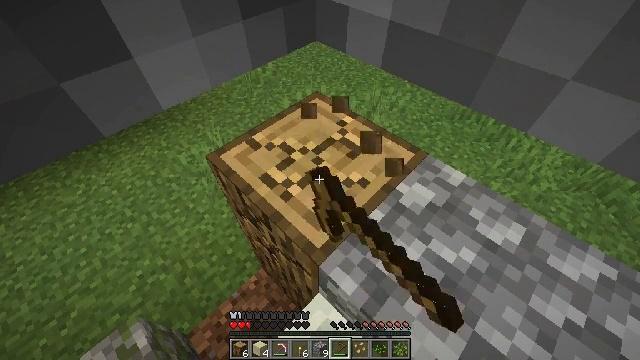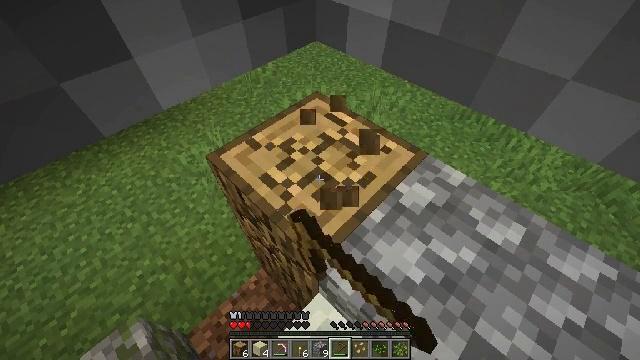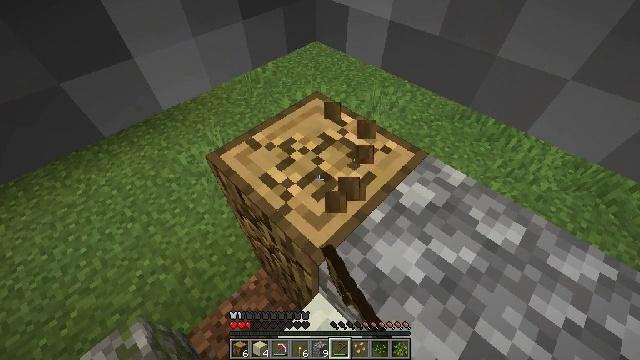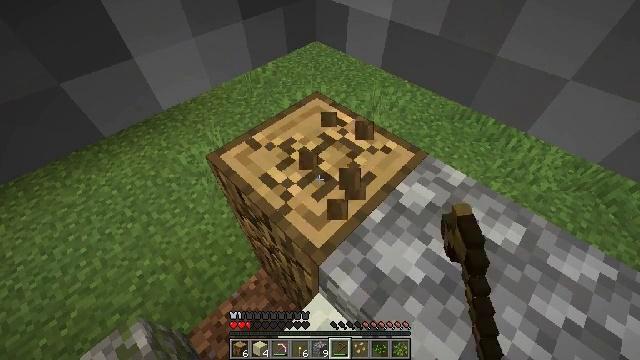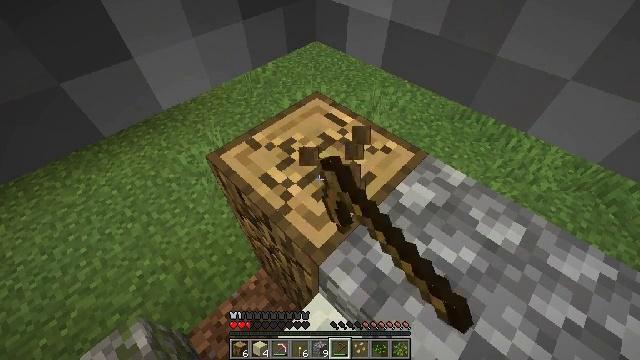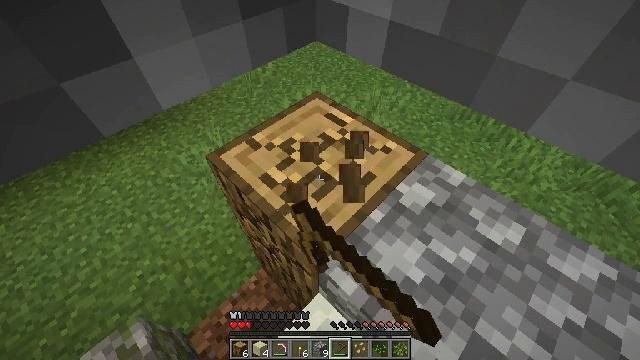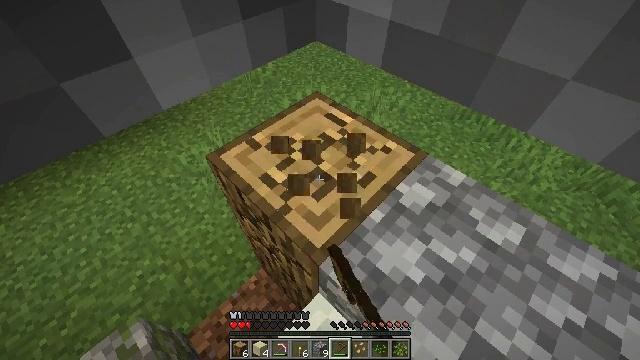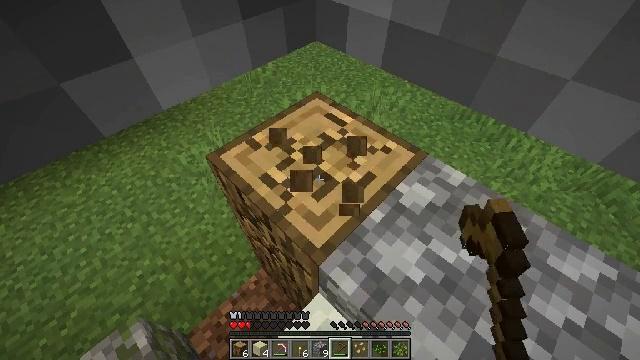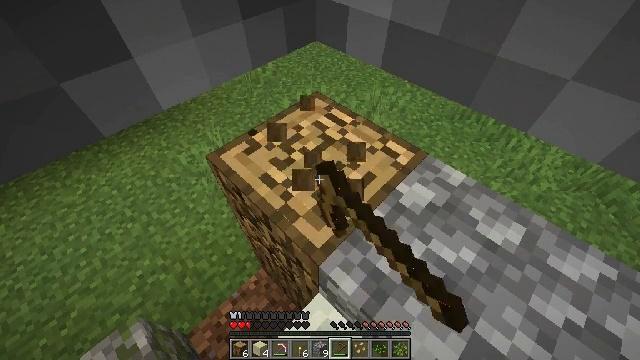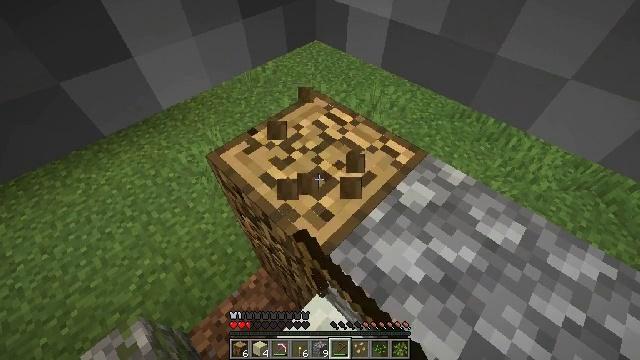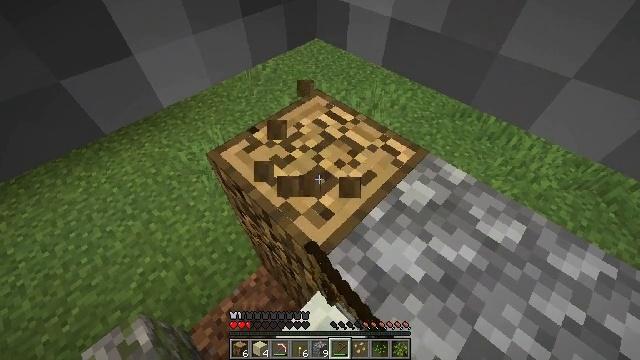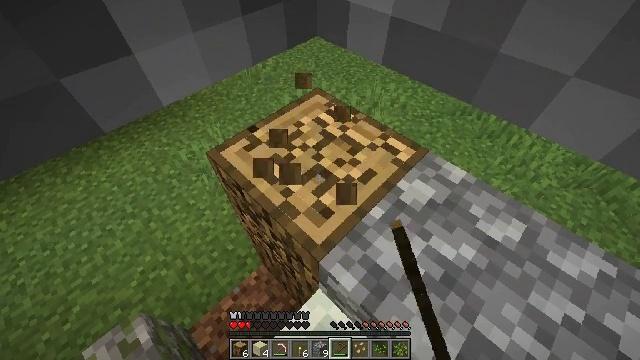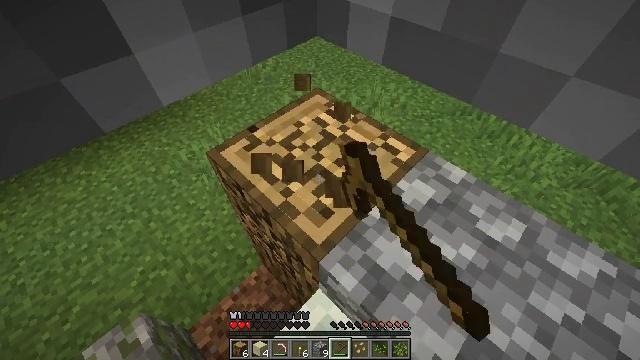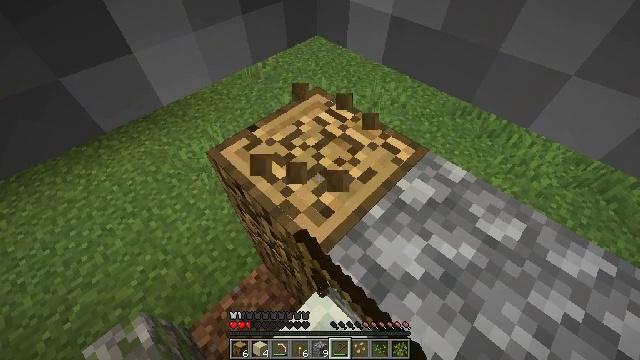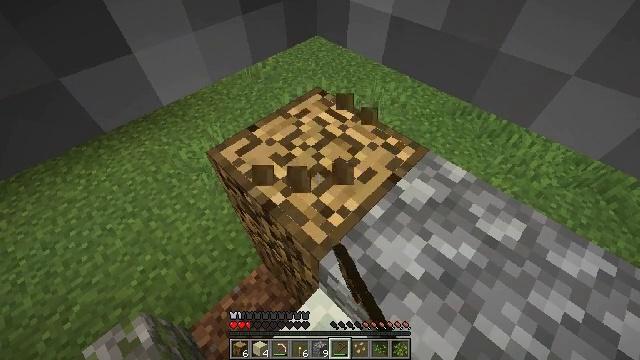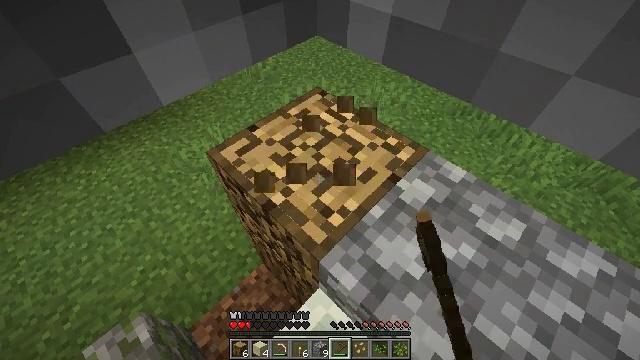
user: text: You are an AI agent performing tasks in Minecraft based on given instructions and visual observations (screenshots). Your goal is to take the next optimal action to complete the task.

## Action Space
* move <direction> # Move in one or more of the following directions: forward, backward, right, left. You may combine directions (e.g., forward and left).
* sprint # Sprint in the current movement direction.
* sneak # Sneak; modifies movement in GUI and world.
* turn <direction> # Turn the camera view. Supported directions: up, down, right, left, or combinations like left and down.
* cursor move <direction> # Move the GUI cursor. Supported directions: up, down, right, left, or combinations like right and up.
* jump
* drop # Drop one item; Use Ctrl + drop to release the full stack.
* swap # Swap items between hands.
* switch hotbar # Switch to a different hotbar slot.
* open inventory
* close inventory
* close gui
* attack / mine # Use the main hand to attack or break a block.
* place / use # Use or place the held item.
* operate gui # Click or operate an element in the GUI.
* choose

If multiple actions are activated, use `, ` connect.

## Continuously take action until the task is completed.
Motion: motion action
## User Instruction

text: Gather oak logs from trees.
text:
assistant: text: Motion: attack / mine
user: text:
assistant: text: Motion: attack / mine
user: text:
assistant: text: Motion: attack / mine
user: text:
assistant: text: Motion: attack / mine
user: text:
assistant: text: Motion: attack / mine
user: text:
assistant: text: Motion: attack / mine
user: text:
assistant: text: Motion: attack / mine
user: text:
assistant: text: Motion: attack / mine
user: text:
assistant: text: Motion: attack / mine
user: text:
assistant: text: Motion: attack / mine
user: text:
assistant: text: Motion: attack / mine
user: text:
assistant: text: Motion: attack / mine
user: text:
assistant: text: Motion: attack / mine
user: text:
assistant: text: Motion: attack / mine
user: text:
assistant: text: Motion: attack / mine
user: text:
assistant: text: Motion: attack / mine
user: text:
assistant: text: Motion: attack / mine
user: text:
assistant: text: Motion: attack / mine
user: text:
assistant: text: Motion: attack / mine
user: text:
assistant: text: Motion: attack / mine
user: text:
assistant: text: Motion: attack / mine
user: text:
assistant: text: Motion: attack / mine
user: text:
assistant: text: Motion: attack / mine
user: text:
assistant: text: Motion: attack / mine
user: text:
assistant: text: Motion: attack / mine
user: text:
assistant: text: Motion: attack / mine
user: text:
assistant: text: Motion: attack / mine
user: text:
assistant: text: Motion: attack / mine
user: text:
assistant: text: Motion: attack / mine
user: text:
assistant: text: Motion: attack / mine